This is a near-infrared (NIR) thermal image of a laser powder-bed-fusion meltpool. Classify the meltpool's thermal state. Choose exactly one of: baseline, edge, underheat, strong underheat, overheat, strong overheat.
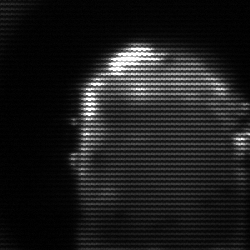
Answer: baseline